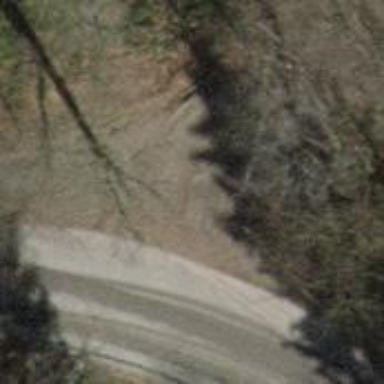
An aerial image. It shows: Track road made of fine gravel.